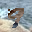
Label: 9